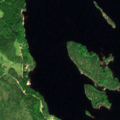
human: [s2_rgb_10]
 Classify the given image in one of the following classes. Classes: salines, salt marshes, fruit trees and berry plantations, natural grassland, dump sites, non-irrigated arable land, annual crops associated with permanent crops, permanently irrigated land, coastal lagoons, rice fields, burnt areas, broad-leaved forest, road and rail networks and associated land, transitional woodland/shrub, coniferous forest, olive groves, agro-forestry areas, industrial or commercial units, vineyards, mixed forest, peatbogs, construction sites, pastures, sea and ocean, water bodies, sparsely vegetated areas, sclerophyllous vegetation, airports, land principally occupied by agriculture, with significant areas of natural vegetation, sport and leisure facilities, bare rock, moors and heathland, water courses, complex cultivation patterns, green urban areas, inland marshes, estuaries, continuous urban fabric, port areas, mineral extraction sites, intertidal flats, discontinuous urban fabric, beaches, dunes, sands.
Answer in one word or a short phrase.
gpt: coniferous forest, mixed forest, water bodies